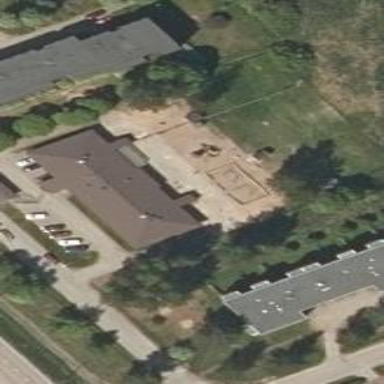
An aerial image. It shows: School building.